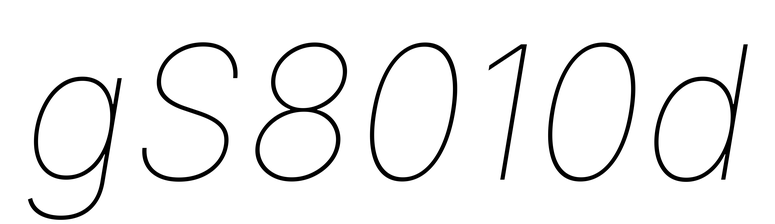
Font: Inter-Italic_Thin_Italic